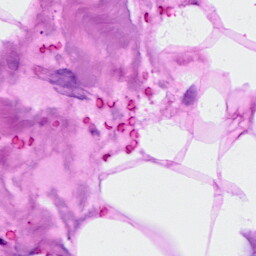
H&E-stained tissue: Breast